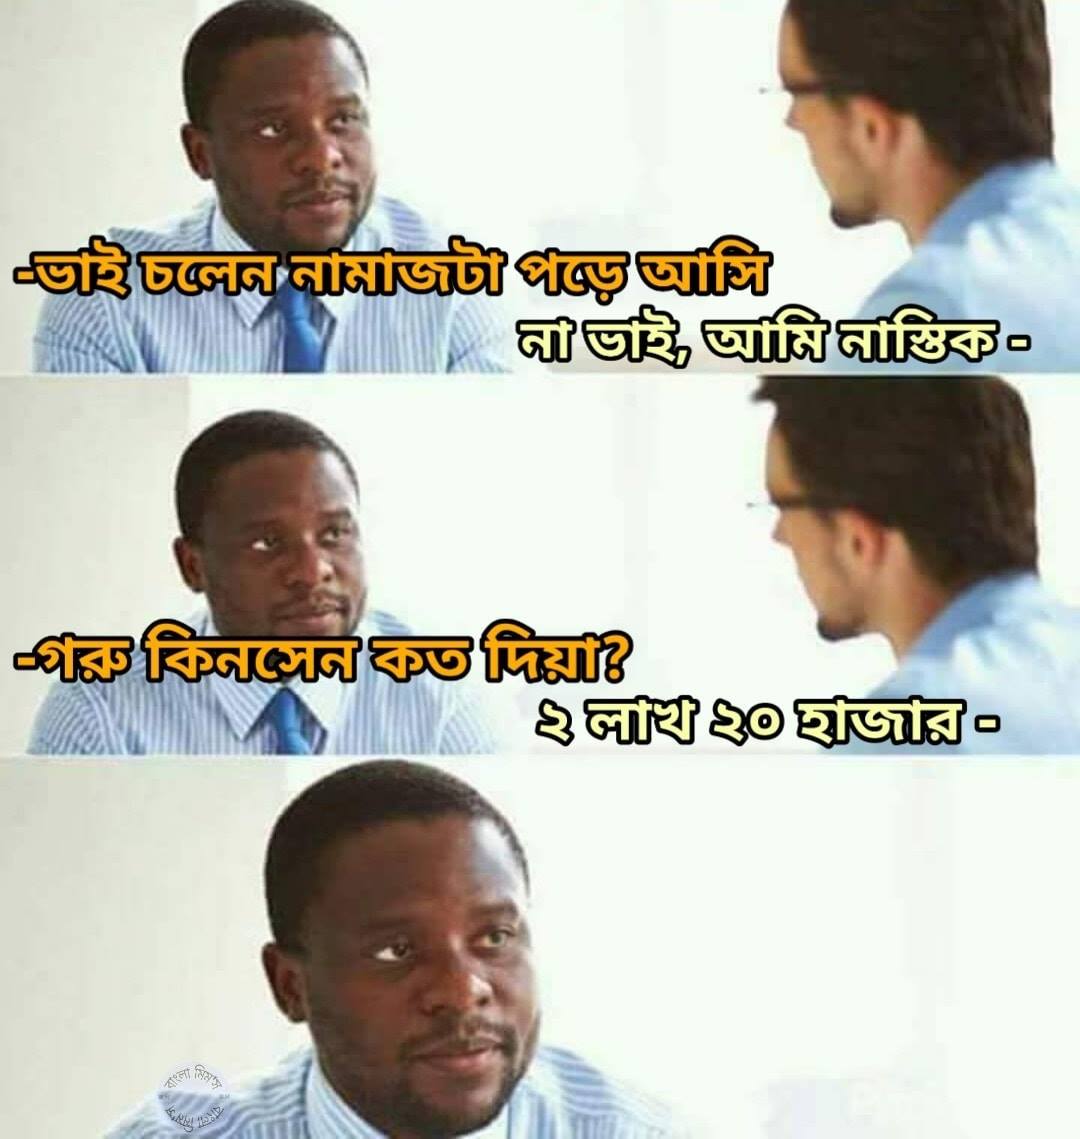
Caption: -ভাই চলেন নামাজটা পড়ে আসি      না ভাই, আমি নাস্তিক -     -গরু কিনসেন কত দিয়া?   ২ লাখ ২০ হাজার-
Label: non-hate